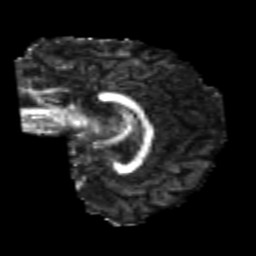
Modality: FA
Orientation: sagittal
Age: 25
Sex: female
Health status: healthy
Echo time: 0.074 s